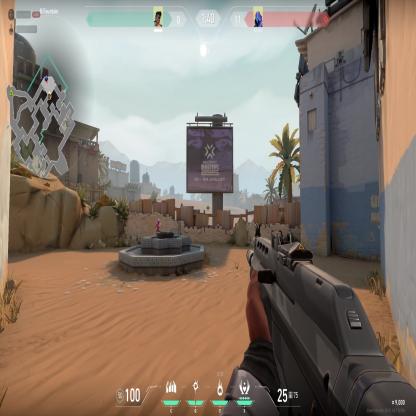
Label: enemy